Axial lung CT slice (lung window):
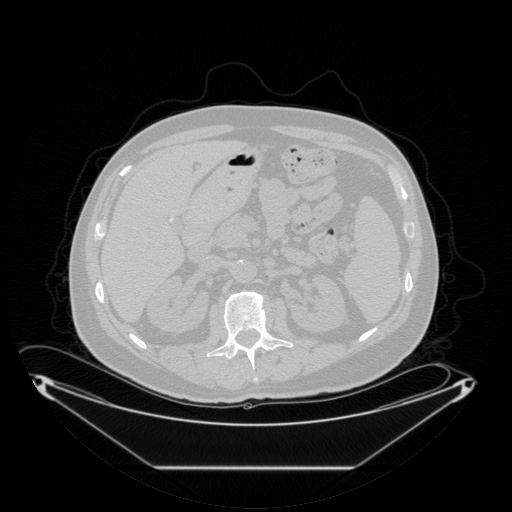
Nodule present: no